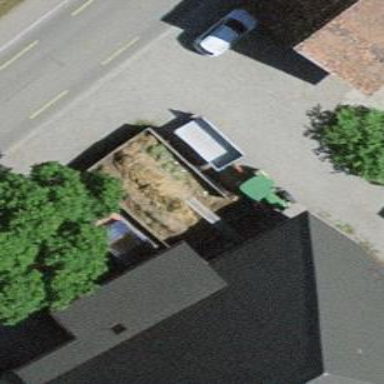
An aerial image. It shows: Barn.